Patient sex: M
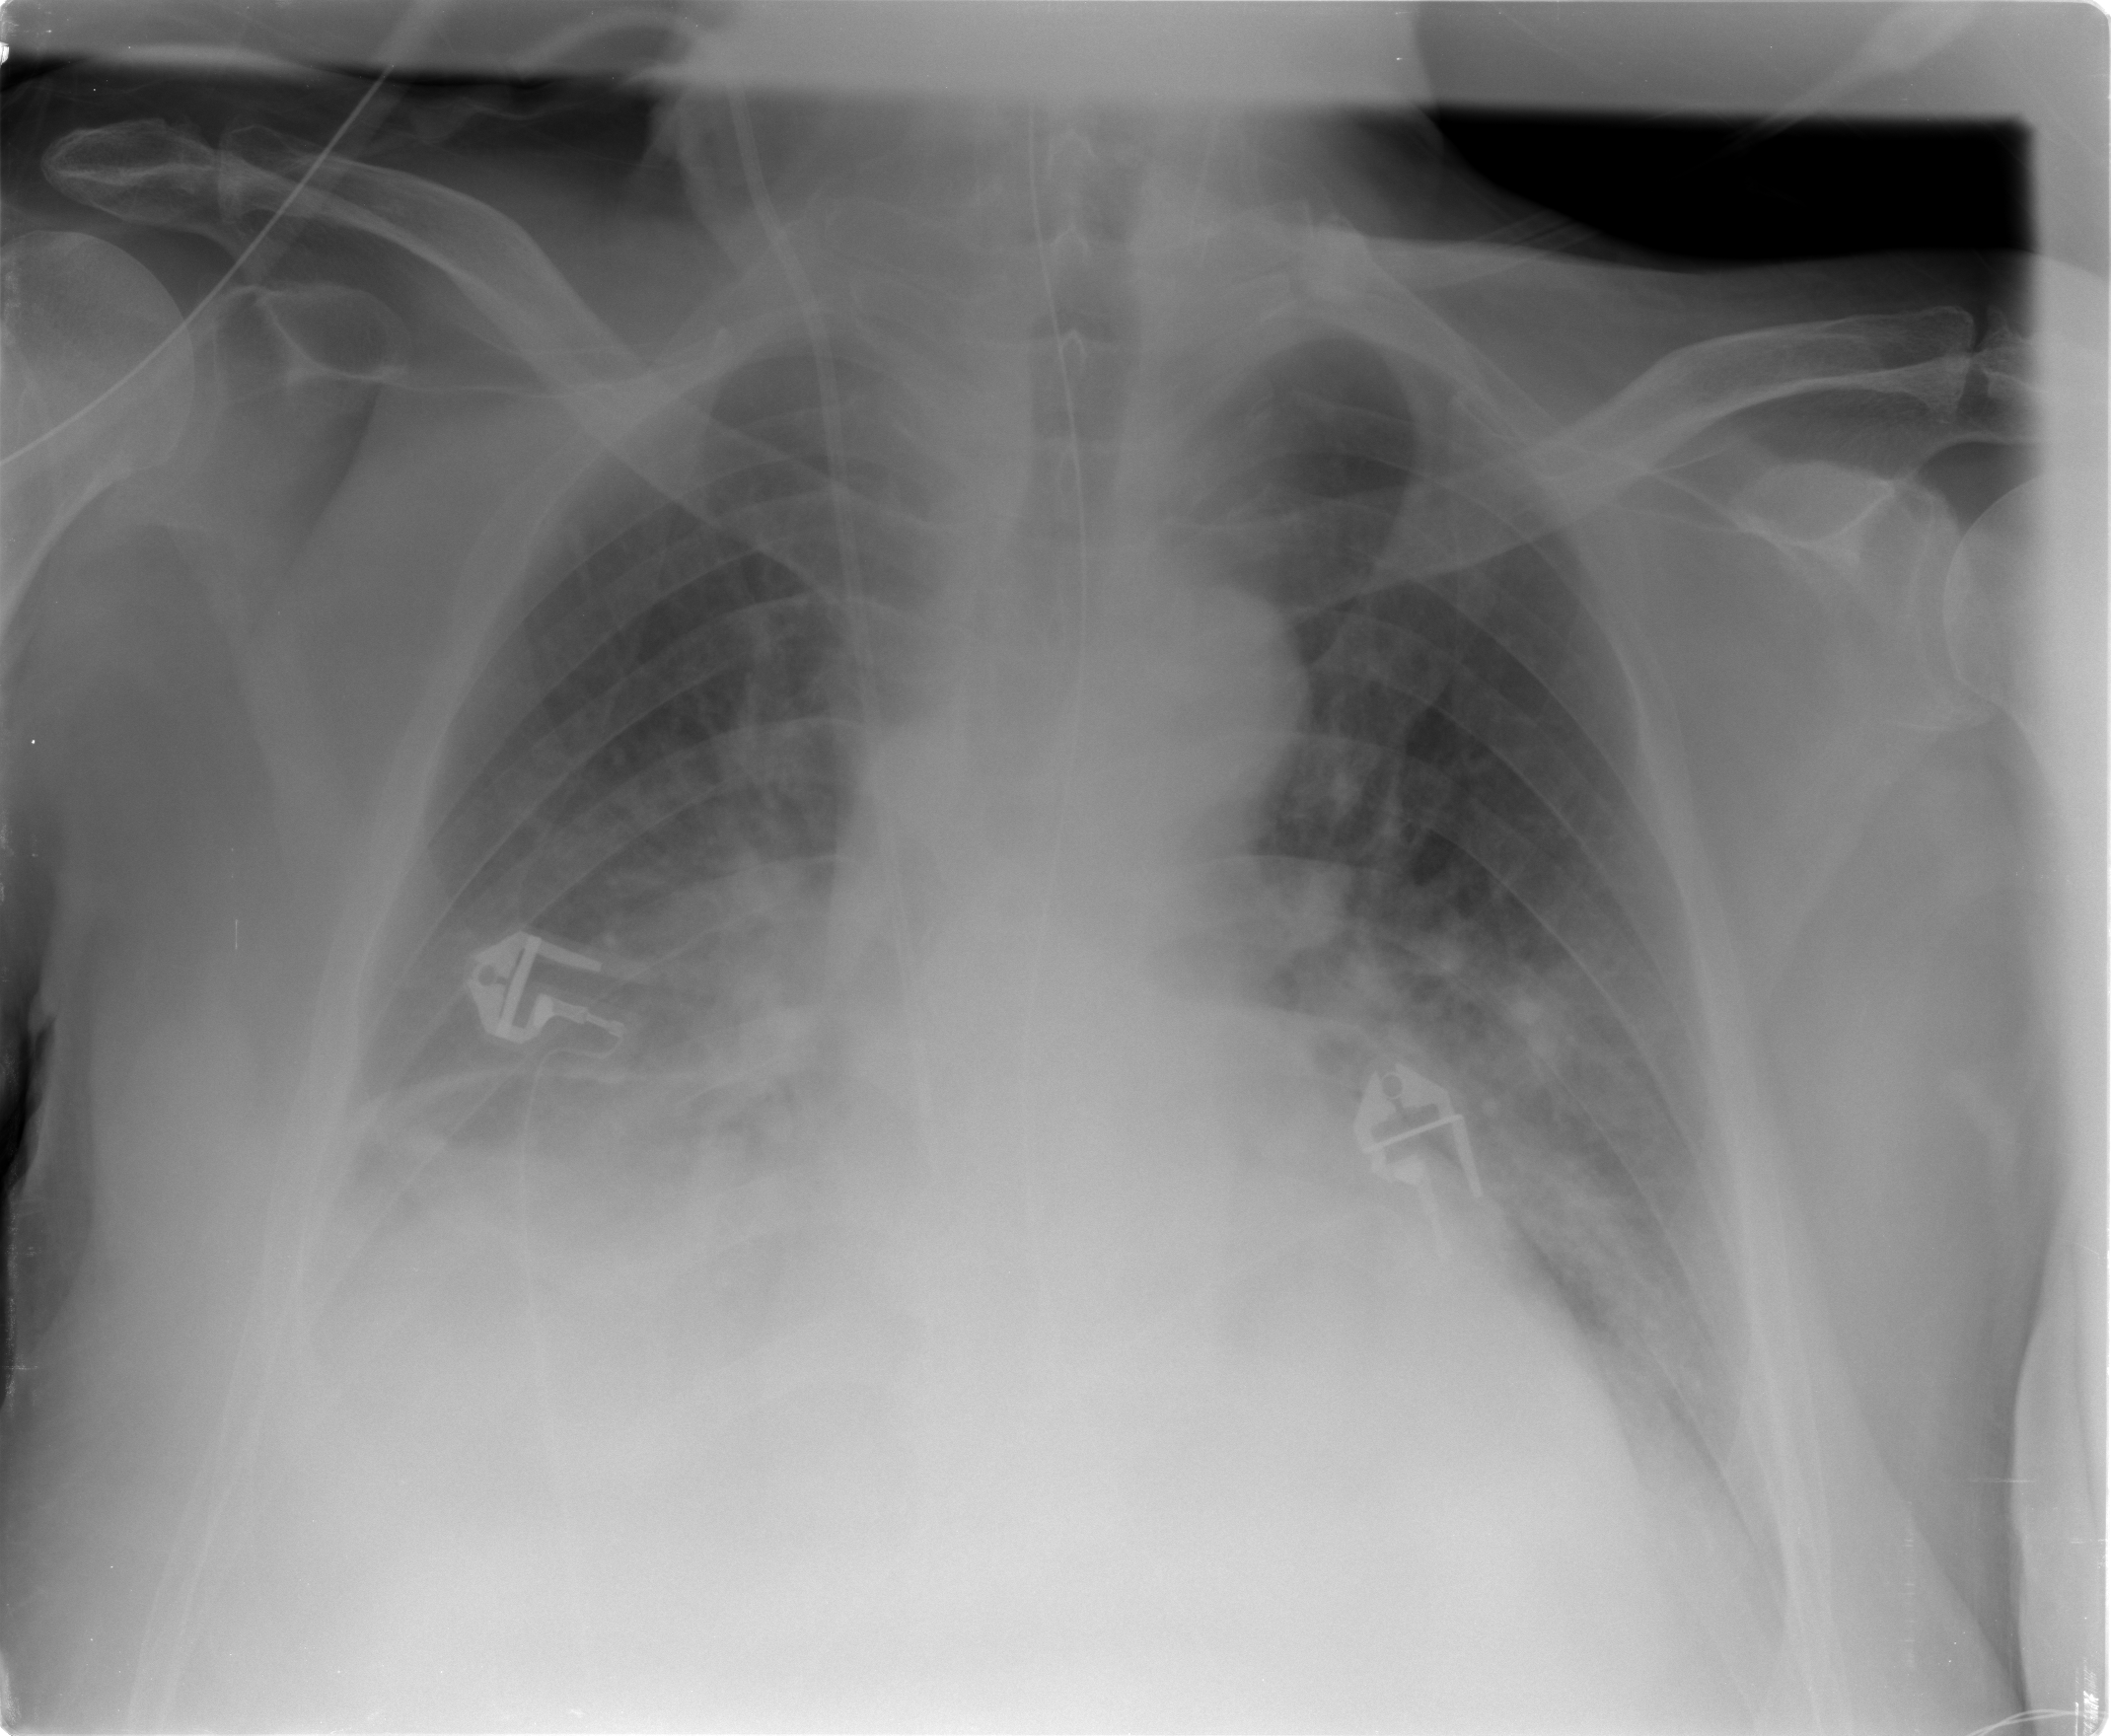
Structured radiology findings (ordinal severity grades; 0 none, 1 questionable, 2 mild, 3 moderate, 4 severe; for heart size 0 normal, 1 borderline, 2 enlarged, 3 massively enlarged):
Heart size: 2
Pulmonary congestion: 2
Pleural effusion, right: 3
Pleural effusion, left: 2
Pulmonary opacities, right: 1
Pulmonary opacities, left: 2
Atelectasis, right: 3
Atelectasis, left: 2